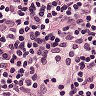
Metastatic tissue present: no